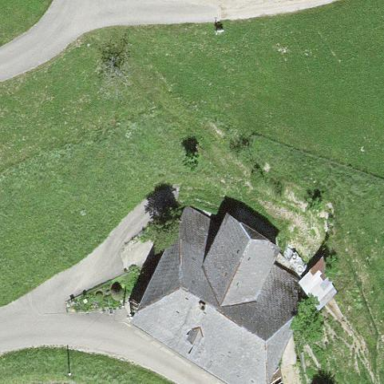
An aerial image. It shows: Farm building.